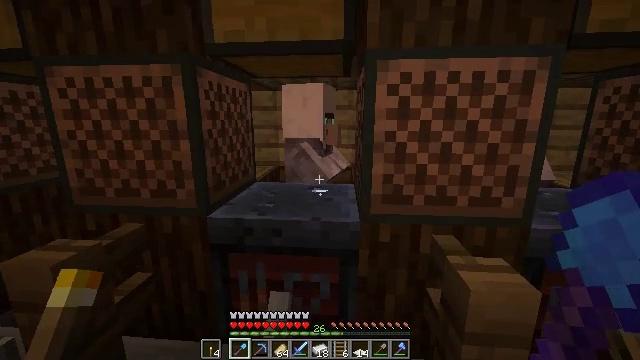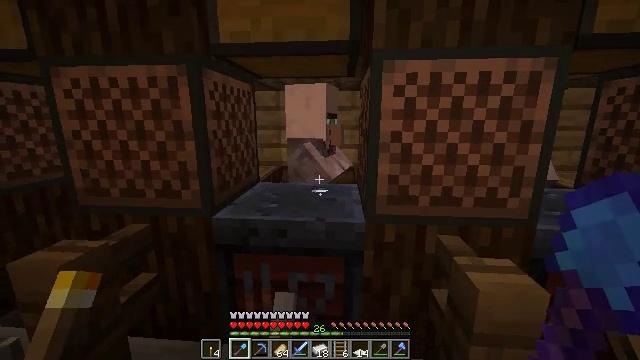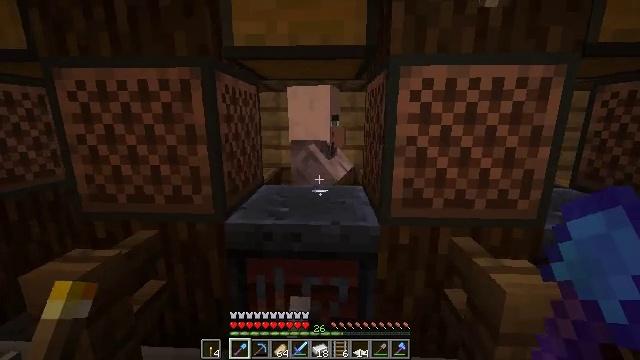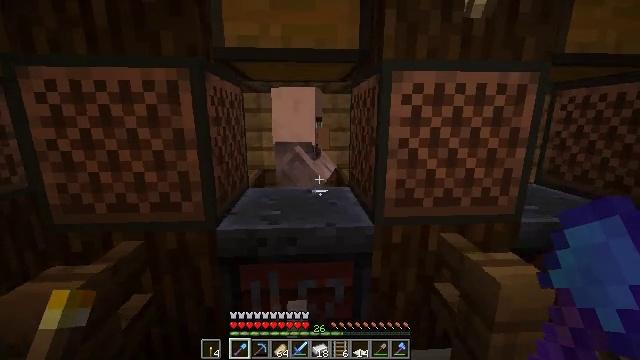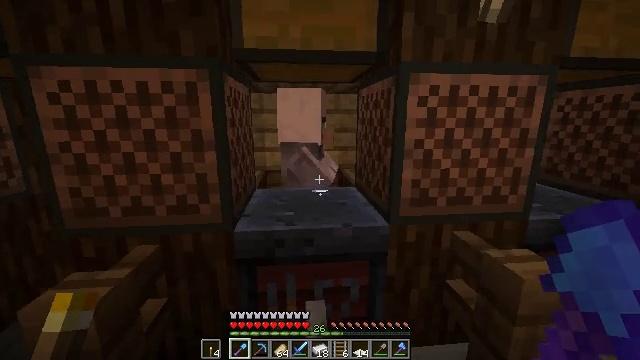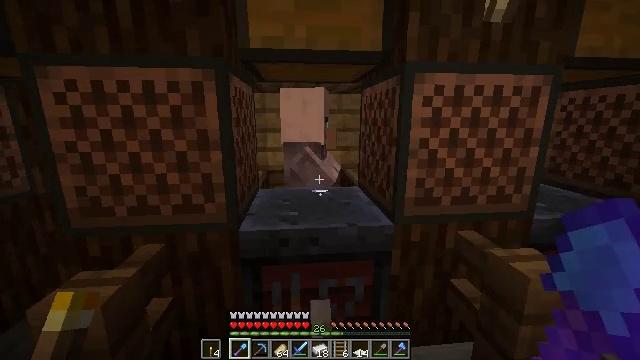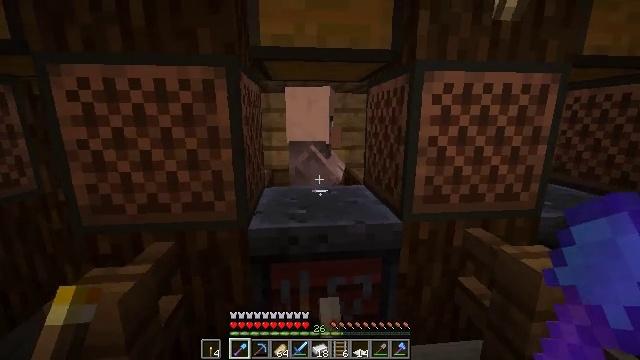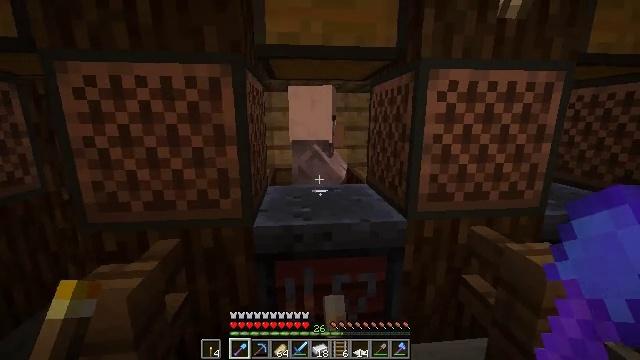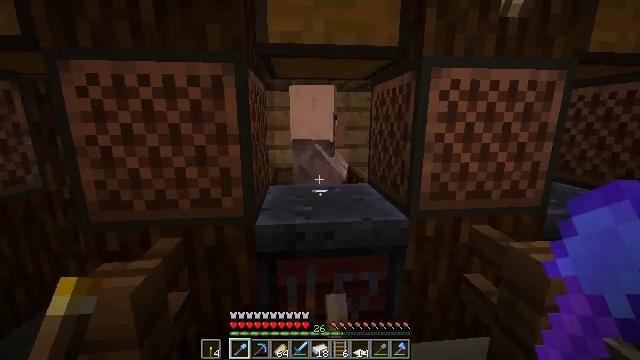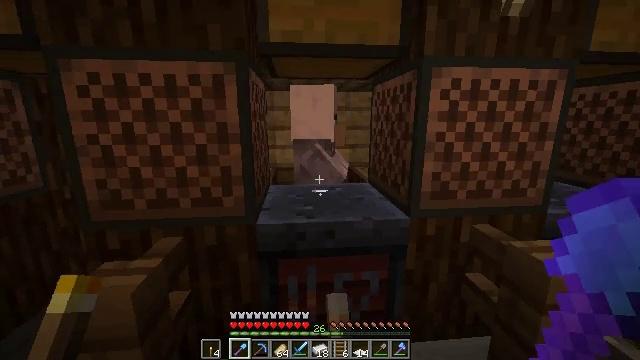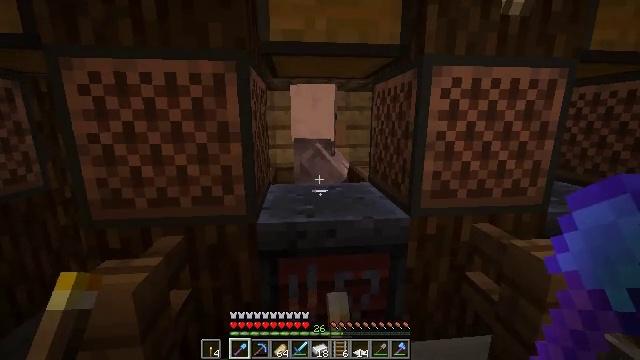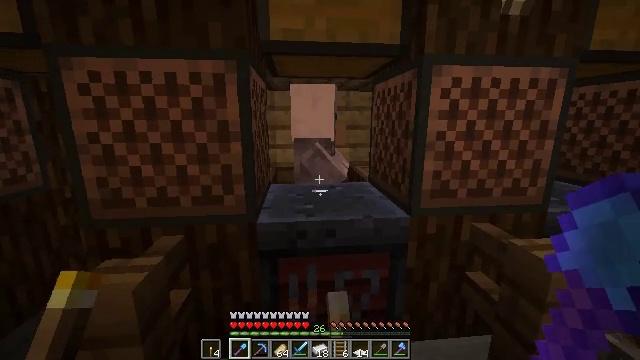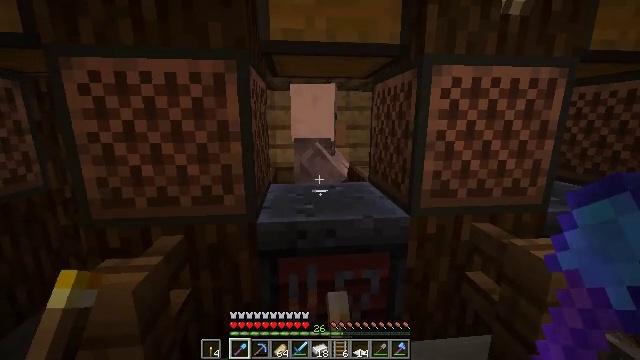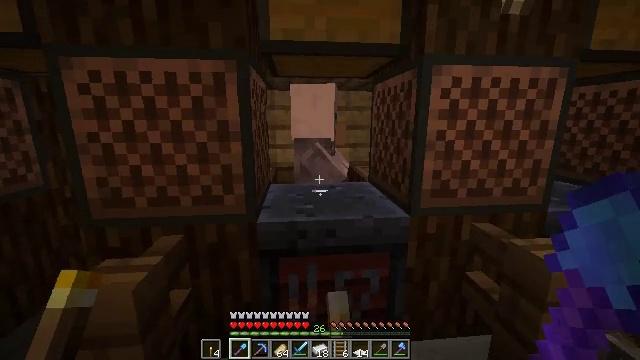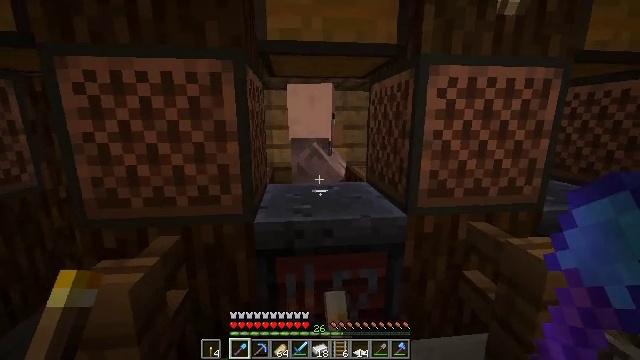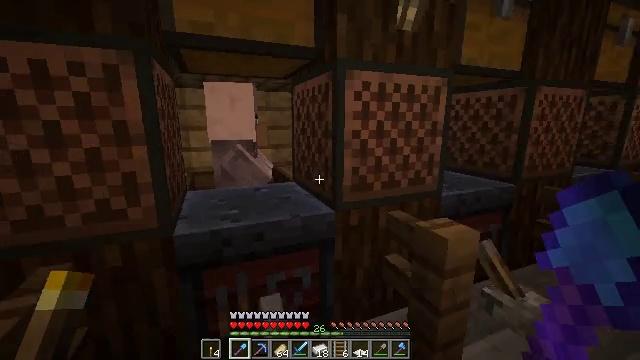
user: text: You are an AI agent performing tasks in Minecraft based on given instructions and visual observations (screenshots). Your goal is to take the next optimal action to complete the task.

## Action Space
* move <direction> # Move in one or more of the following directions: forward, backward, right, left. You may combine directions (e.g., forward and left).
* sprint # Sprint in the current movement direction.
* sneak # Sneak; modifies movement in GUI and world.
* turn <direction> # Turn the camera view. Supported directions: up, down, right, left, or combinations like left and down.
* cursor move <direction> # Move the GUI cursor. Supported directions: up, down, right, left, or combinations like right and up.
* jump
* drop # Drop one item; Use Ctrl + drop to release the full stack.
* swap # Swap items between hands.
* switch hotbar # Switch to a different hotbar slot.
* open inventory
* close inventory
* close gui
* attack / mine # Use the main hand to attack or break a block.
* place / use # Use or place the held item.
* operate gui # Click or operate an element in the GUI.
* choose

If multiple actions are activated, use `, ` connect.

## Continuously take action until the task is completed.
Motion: motion action
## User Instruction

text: Destroy the brown bed to move it.
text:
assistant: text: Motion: move left
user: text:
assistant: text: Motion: move left, turn right
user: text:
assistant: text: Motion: move left, turn right
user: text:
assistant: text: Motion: turn right
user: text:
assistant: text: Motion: no_op
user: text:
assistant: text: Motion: no_op
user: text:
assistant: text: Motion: no_op
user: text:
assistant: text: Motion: no_op
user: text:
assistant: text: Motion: no_op
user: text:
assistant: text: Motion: no_op
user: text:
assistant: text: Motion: no_op
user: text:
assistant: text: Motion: no_op
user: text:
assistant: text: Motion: no_op
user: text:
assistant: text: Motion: no_op
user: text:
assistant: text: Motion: turn right
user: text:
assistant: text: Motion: turn right
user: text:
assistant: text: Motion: move forward, turn right and down
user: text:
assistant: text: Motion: move forward, turn right and down
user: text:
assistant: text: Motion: move forward, turn right
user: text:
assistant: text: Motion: move forward, turn right
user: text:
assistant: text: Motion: move forward, turn right
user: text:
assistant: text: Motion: move forward, turn right
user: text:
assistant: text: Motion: move forward
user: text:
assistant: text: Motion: move forward, turn left
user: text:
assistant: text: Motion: move forward, turn left
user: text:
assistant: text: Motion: move forward, turn left and up
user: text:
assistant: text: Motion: move forward, turn left and up
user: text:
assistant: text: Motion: move forward, turn left and up
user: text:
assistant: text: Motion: turn left
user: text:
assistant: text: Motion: turn left